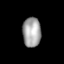
Tissue: lung
Cell type: Endothelial cells
Senescence score: 0.5579
Nuclear area (px): 532
Mean DAPI intensity: 164.35